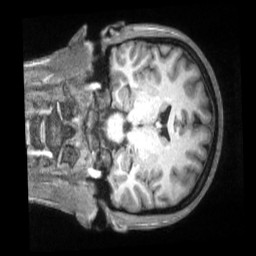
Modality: T1w
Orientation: coronal
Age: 26
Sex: female